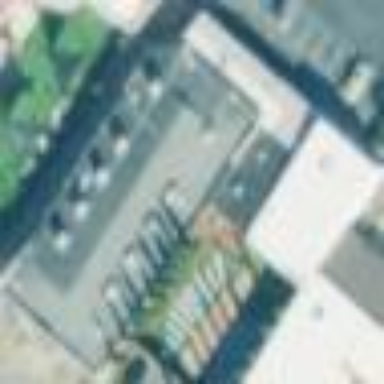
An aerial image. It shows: Events venue building.